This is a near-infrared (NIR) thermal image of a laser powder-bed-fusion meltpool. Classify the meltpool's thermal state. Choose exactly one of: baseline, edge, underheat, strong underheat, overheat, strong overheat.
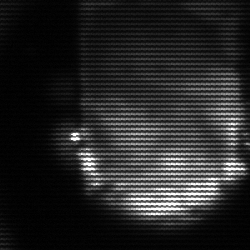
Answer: baseline